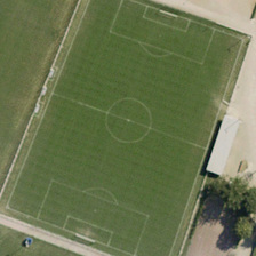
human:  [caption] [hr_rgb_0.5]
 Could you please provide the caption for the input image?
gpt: Here is a green soccer field in this lawn near the cemnet ground.

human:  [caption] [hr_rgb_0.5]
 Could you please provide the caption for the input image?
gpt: Here is a Green football field on this lawn next to the cemetery.

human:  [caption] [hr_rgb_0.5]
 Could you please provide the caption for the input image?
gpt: There is a green football field on the lawn next to Cemnet.

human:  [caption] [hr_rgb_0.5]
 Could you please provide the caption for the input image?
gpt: Here is the green soccer field of this lawn beside the net net.

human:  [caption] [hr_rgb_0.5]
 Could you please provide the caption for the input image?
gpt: There is a green football field next to the lawn.